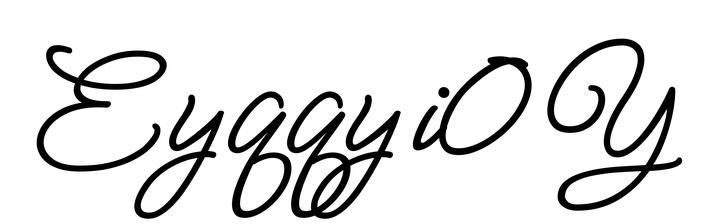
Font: MeowScript-Regular